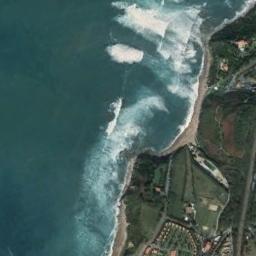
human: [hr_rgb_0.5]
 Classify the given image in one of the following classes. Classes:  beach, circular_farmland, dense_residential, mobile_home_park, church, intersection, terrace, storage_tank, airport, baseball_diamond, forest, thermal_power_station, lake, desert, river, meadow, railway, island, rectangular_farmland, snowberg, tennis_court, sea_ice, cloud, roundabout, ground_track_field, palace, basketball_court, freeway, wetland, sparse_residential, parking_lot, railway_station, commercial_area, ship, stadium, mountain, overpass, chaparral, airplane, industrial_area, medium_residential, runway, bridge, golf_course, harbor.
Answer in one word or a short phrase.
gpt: beach